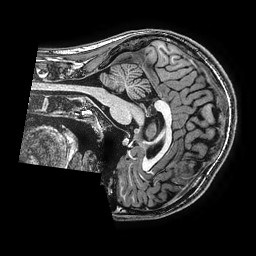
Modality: T1w
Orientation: sagittal
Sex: male
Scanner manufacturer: ge
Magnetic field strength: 3 T
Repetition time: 0.0077 s
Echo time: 0.003436 s